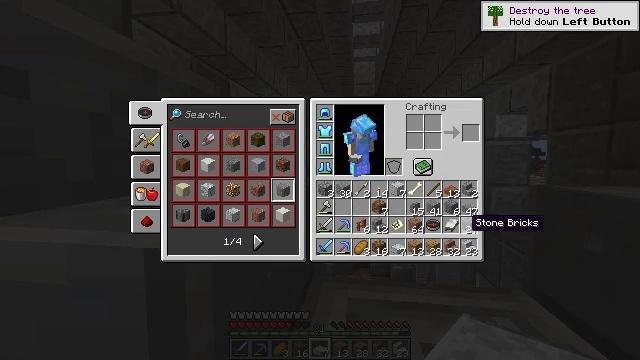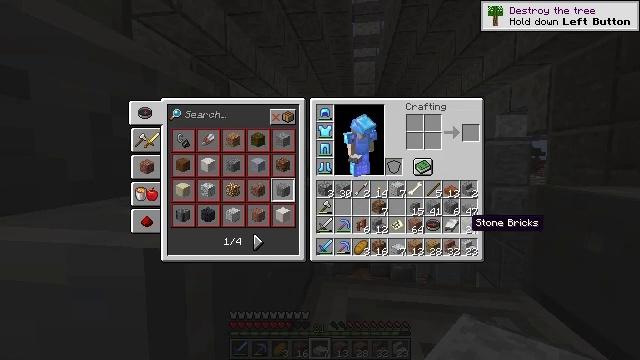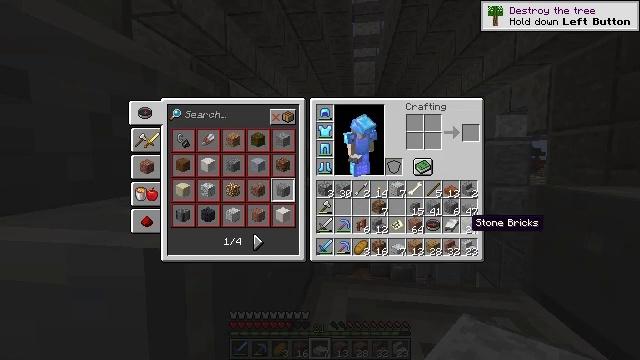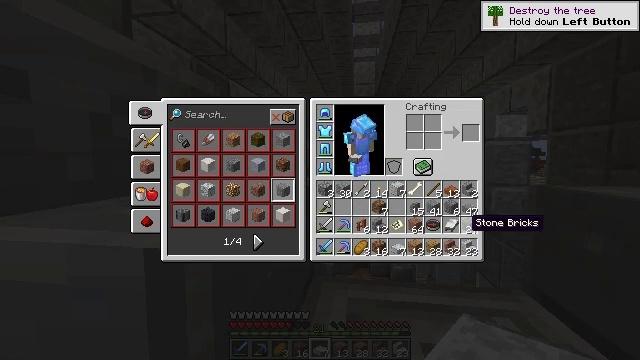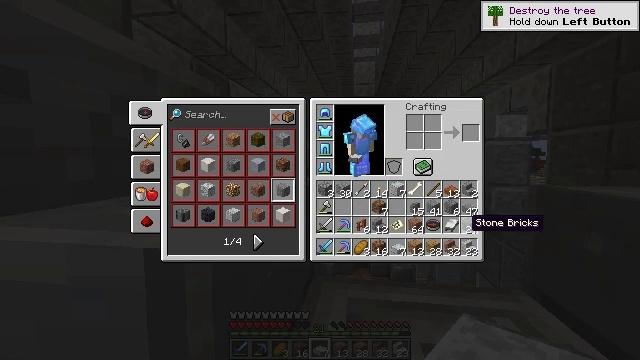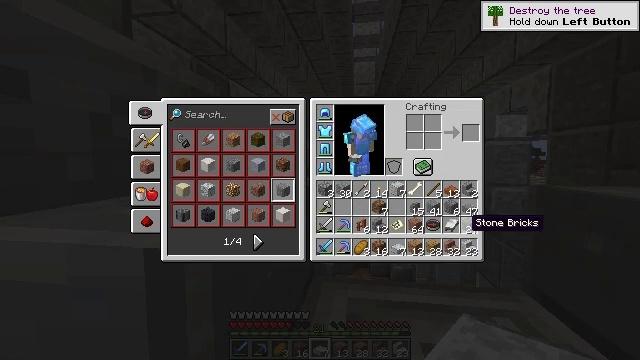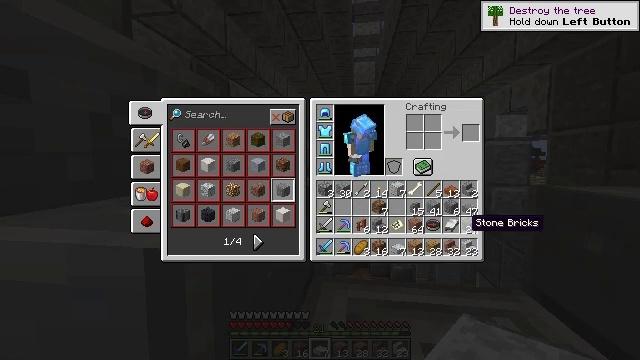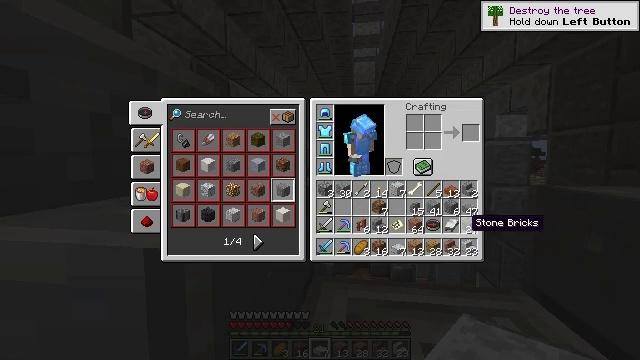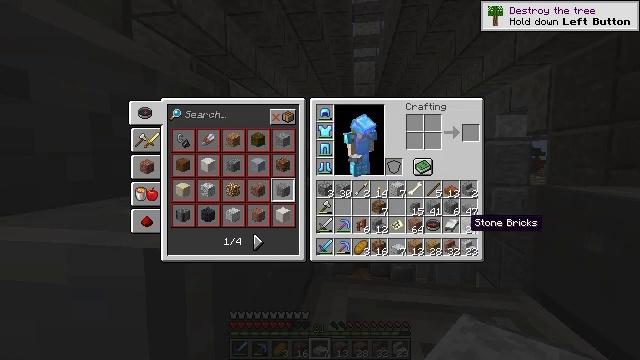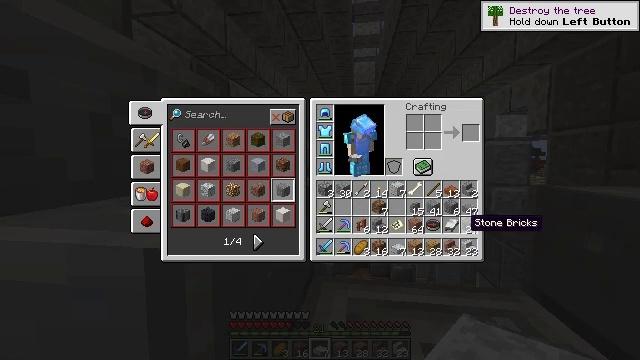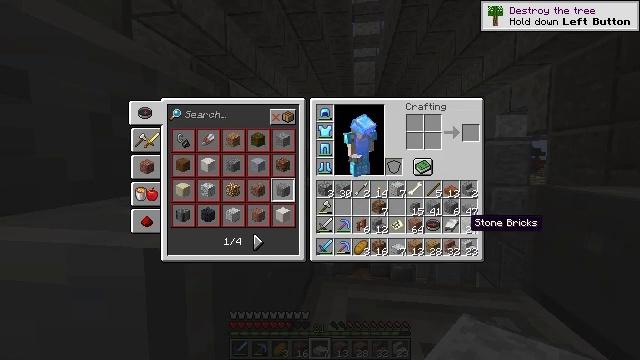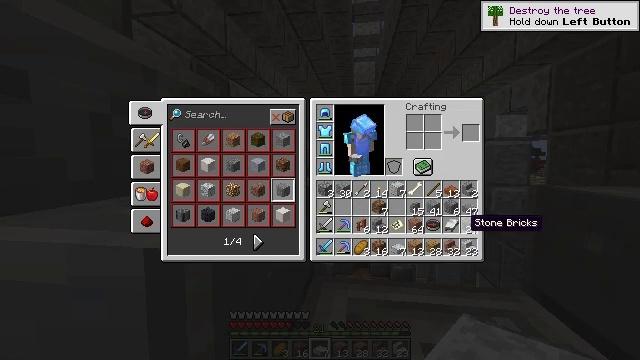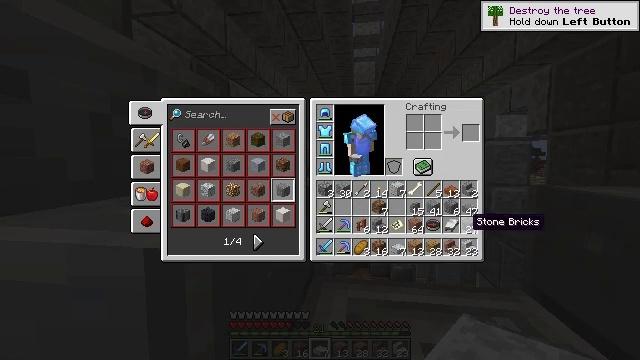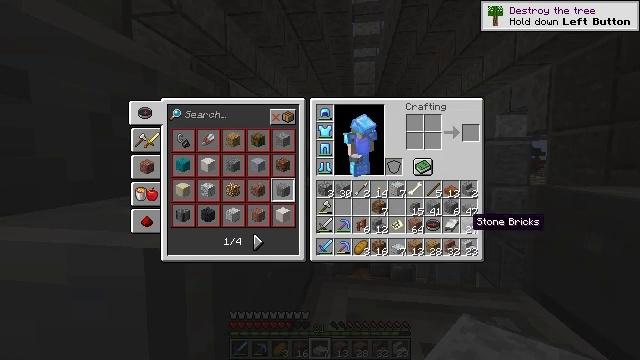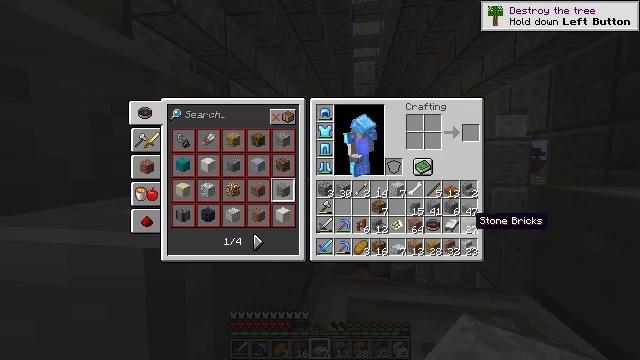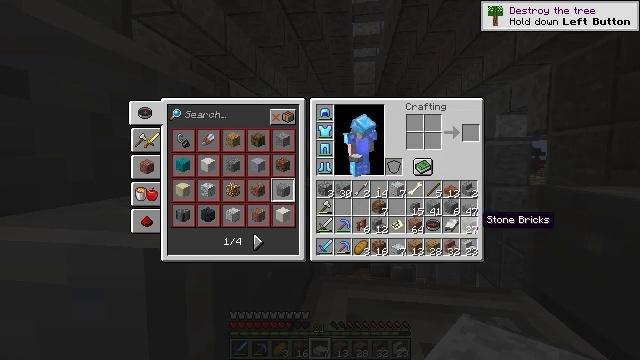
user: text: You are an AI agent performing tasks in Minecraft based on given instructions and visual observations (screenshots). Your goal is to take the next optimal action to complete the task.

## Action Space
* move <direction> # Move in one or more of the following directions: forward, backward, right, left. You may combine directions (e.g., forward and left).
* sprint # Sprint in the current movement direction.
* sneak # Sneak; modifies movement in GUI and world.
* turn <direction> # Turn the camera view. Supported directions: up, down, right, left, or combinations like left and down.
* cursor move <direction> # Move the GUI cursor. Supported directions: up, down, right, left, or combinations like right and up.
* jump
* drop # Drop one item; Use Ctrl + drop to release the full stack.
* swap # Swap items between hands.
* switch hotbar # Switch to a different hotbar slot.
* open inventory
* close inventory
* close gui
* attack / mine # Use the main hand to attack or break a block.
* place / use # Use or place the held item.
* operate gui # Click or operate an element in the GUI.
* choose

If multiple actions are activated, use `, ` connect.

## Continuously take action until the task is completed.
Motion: motion action
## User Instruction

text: Collect polished diorite stairs by breaking them.
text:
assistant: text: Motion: no_op
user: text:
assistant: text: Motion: move forward
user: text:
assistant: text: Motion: move forward
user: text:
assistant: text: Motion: move forward
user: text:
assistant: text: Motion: move forward
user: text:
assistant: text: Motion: no_op
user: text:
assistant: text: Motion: no_op
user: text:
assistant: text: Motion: no_op
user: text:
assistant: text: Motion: no_op
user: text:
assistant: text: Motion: no_op
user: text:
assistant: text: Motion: no_op
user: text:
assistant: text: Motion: no_op
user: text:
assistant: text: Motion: no_op
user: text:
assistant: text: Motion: no_op
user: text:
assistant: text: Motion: cursor move right
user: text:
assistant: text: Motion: no_op
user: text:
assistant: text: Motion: no_op
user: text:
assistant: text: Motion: no_op
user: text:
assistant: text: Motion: no_op
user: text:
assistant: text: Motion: no_op
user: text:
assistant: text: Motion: no_op
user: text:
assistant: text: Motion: no_op
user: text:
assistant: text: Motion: no_op
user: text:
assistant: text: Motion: turn left
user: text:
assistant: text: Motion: turn left and down
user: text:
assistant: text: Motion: turn left and down
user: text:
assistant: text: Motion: turn left
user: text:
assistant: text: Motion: turn left
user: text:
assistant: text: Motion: no_op
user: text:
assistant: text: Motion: no_op